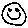
Label: smiley face